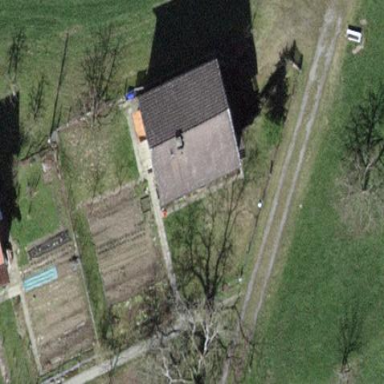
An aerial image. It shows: Simple house.